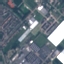
Label: Industrial